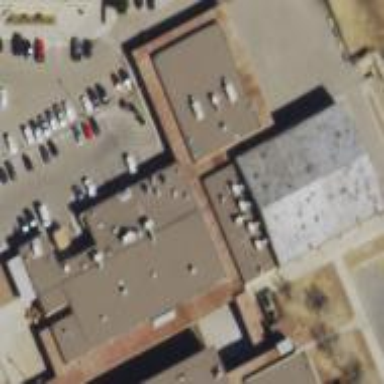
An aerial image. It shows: School building.